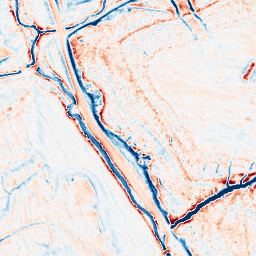
Category: edge_preserving
Decomposition family: anisotropic_diffusion
Decomposition parameters: iterations: 20
kappa: 50
gamma: 0.2
Upsampling method: regularized
Upsampling parameters: scale: 4
lambda_reg: 0.01
Upsampling scale: 4